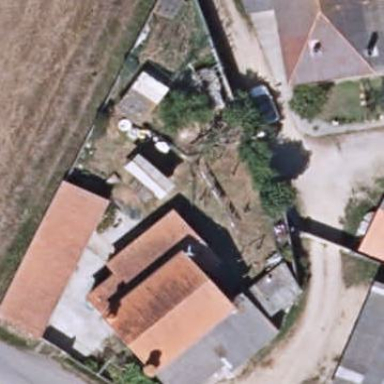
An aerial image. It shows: Simple and straightforward house.